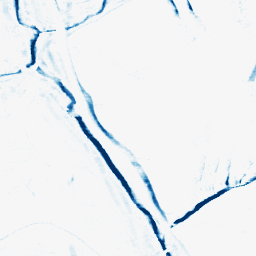
Category: morphological
Decomposition family: morphological_rect
Decomposition parameters: operation: closing
width: 10
height: 3
Upsampling method: sinc_blackman
Upsampling parameters: scale: 4
kernel_size: 8
Upsampling scale: 4